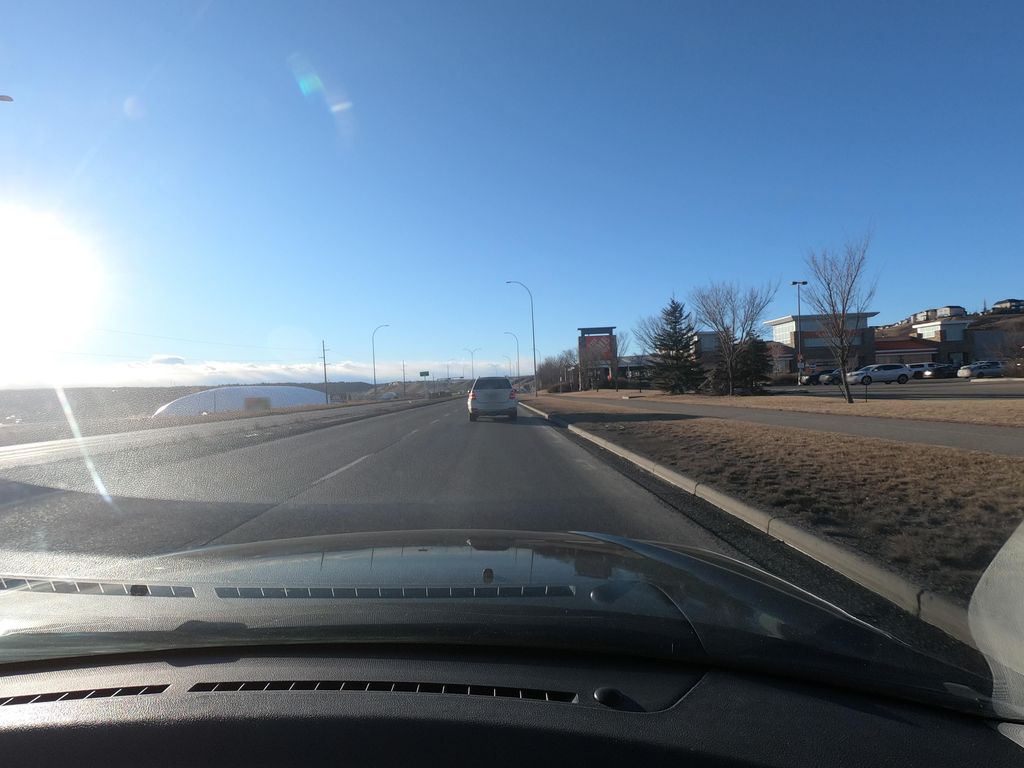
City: calgary